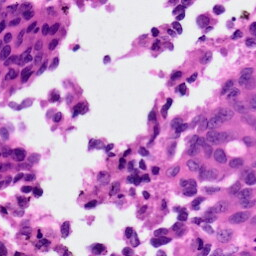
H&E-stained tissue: Ovarian